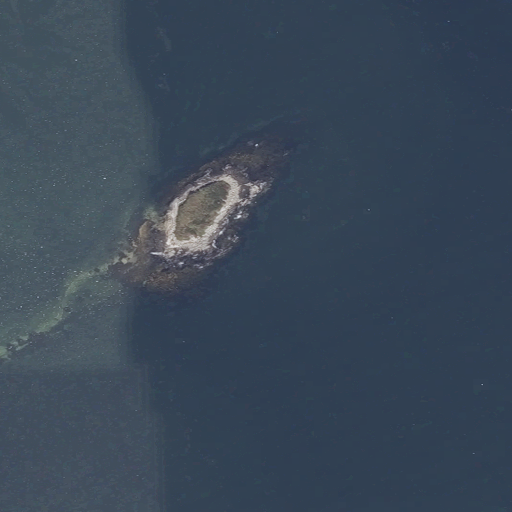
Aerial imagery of island in Maine named Crow Island containing open water and herbaceous wetlands